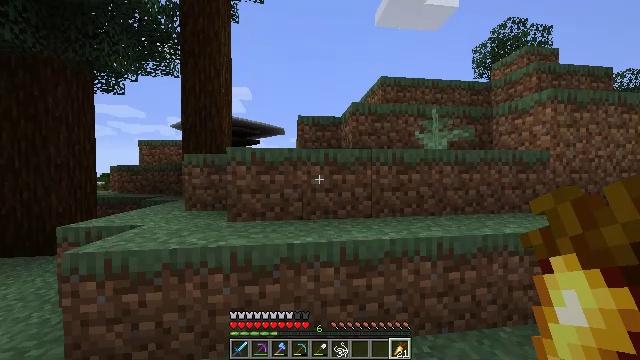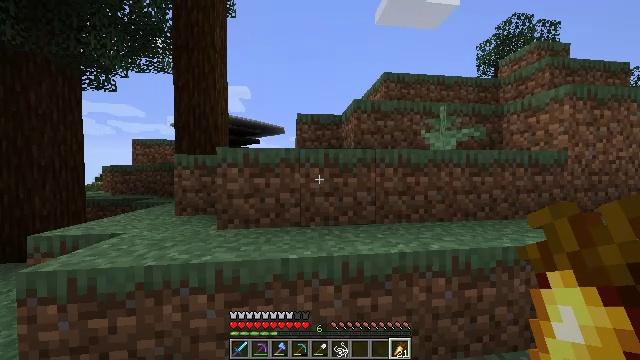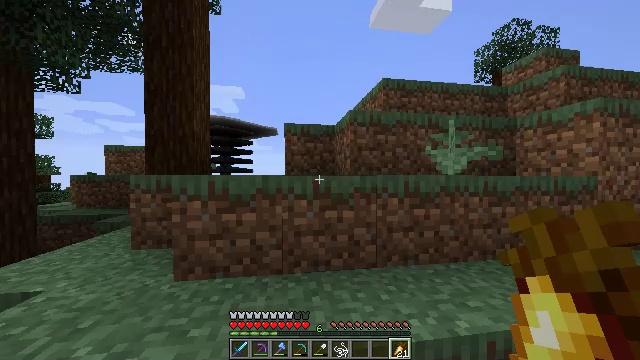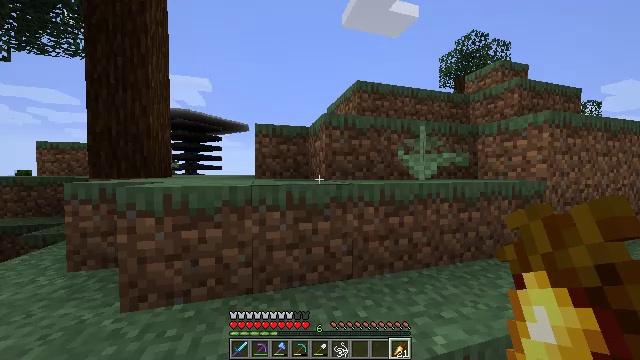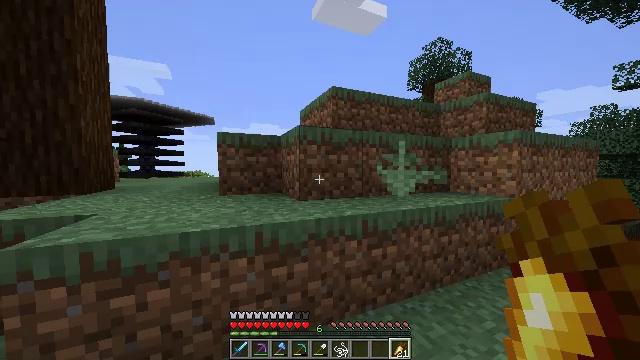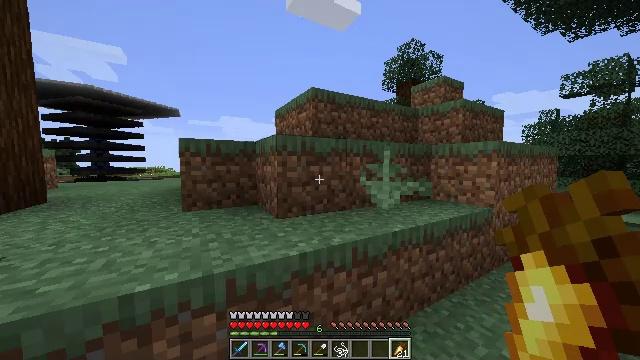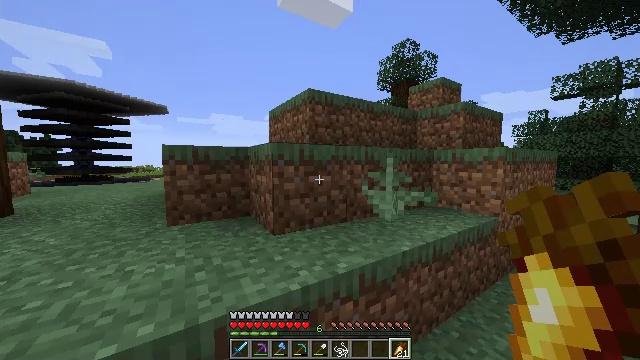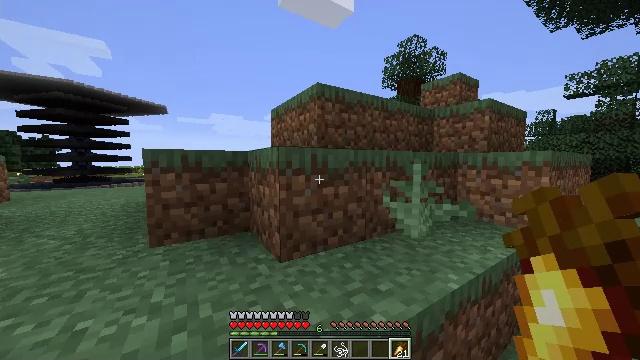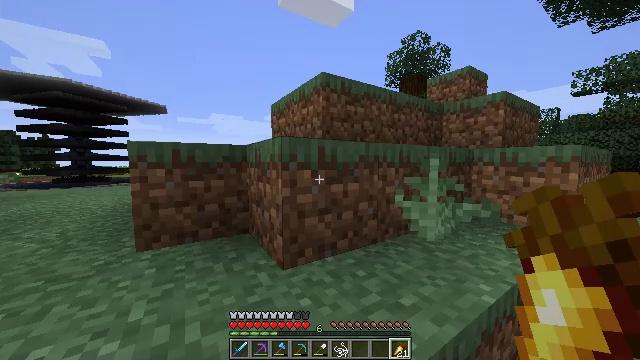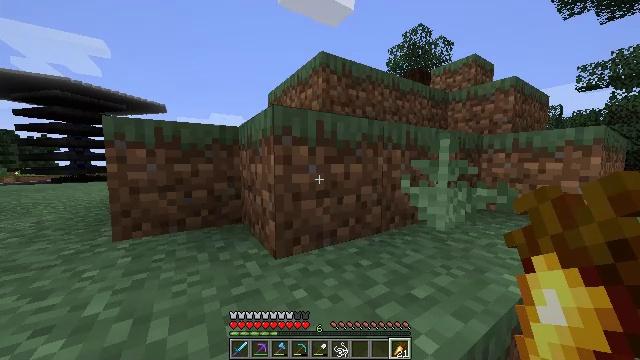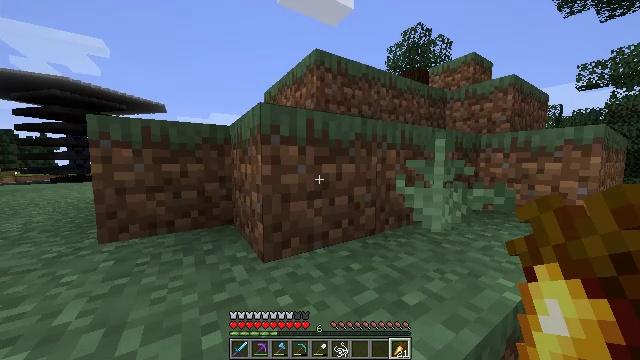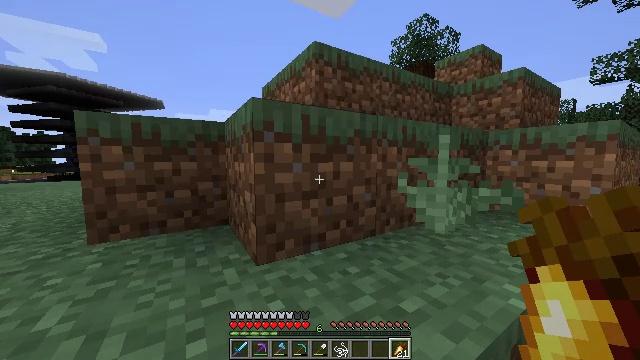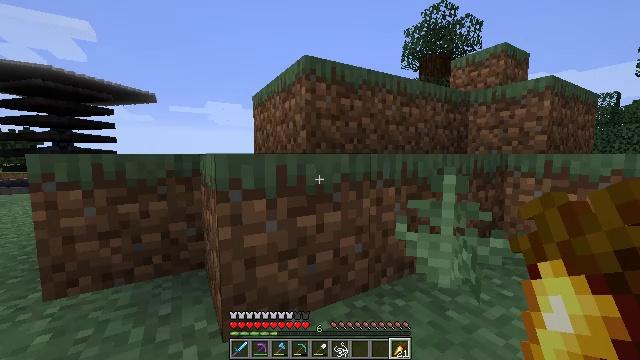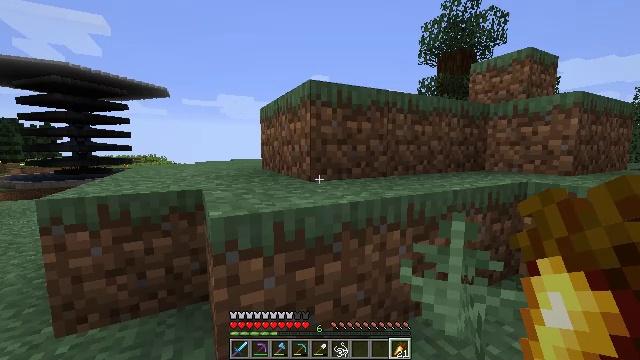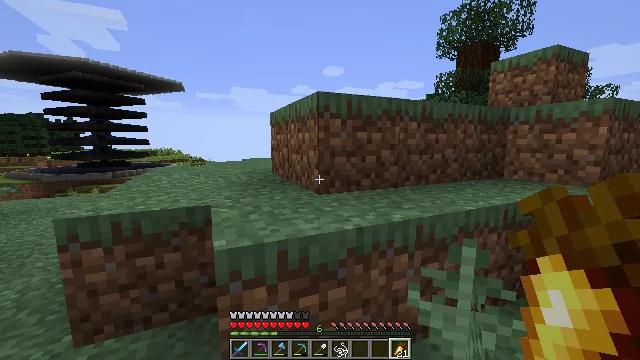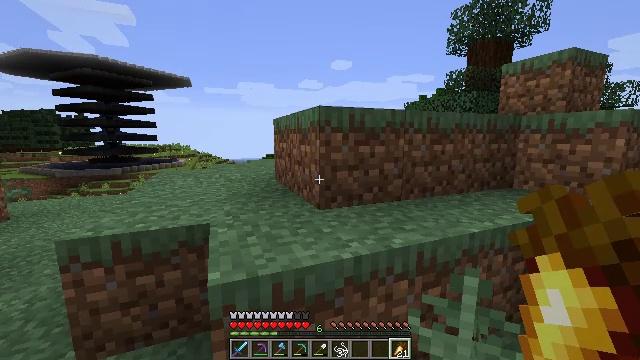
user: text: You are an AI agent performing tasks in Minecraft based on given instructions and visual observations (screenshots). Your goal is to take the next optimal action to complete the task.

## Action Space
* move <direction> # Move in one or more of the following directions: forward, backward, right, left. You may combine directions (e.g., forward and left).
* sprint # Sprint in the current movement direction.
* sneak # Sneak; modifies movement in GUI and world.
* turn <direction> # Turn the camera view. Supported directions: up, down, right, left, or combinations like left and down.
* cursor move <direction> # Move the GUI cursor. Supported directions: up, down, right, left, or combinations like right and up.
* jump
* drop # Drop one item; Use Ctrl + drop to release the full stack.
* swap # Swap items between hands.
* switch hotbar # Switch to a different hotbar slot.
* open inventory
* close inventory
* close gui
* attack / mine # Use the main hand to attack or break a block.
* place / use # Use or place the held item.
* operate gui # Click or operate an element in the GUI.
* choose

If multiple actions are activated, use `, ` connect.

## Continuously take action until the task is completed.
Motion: motion action
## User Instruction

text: Smelt stone into a smooth stone.
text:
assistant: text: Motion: move forward
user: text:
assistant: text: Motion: move forward, turn right, jump
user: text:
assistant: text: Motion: move forward, turn right, jump
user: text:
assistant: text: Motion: move forward, turn right and down, jump
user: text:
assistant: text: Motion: move forward, turn right and down, jump
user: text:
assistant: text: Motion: move forward, turn right, jump
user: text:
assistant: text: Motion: move forward, jump
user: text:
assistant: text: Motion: move forward, jump
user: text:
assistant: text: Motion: move forward, sprint, jump
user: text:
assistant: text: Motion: move forward, sprint, jump
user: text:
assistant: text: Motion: move forward, sprint, jump
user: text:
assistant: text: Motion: move forward, sprint, turn left, jump
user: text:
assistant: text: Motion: move forward, sprint, turn left and down, jump
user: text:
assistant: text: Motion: move forward, sprint, turn left and down, jump
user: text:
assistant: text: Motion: move forward, turn left and down, jump
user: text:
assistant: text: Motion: move forward, jump
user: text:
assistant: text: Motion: move forward, jump
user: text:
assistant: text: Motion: move forward, jump
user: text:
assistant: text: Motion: move forward, jump
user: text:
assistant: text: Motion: move forward, jump
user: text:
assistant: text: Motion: move forward, jump
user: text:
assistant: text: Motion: move forward, sprint, jump
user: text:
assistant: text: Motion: move forward, sprint, jump
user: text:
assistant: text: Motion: move forward, sprint, jump
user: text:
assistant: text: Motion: move forward, sprint, jump
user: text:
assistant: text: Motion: move forward, sprint, jump
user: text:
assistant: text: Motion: move forward, sprint, jump
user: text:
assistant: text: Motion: move forward, jump
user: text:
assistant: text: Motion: move forward, jump
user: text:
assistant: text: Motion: move forward, jump